Question: what is plugin-in types key value in plist file of plugin. it is another UUID or related to UUID used in plug-in factory interfaces key or item 0 value? or its default value?

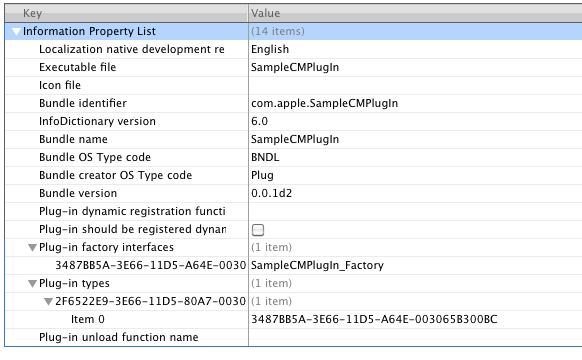
Answer: <URL>:
> Used for static registration. Its value should be a dictionary whose keys are type UUIDs and whose values are arrays of factory UUIDs.
So yes, each value in the types dictionary should be an array of UUIDs that are keys in the factory interfaces dictionary.